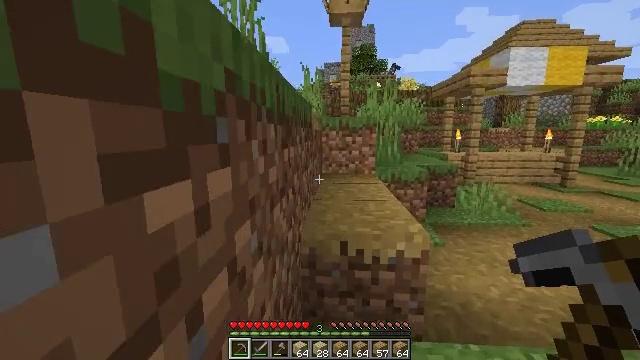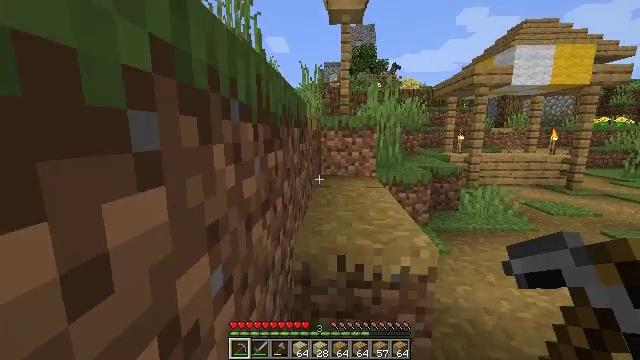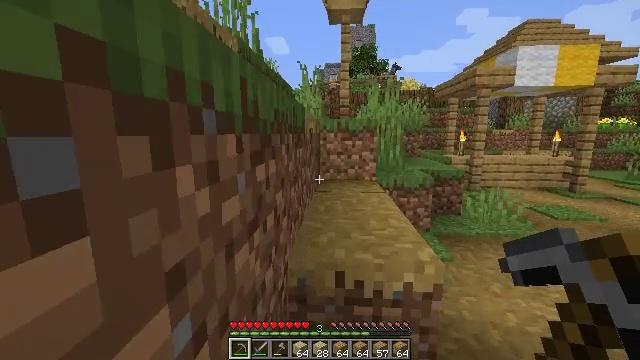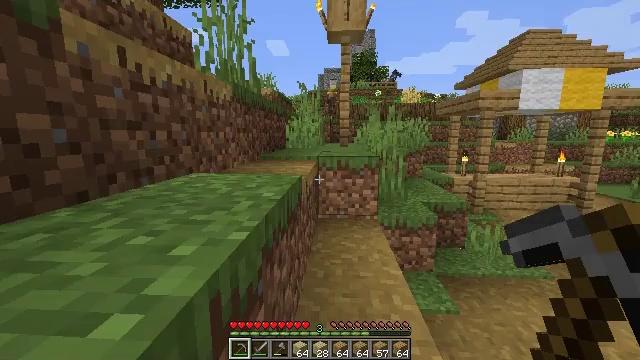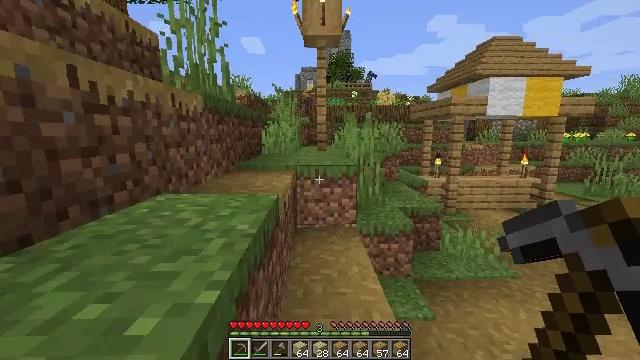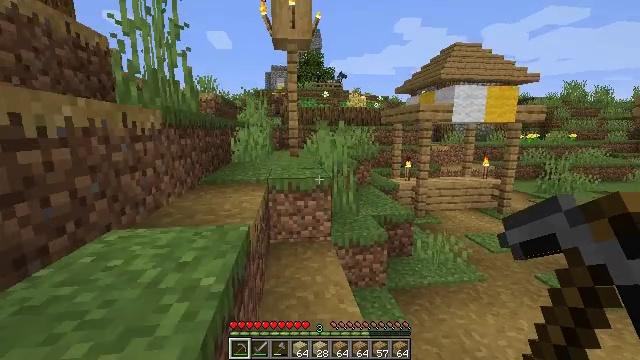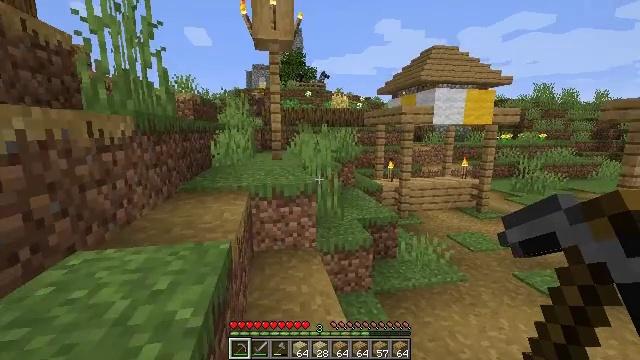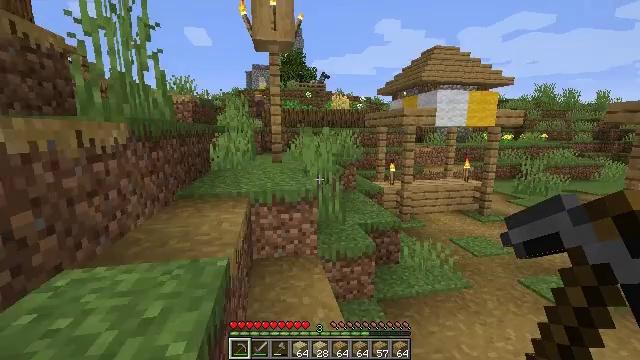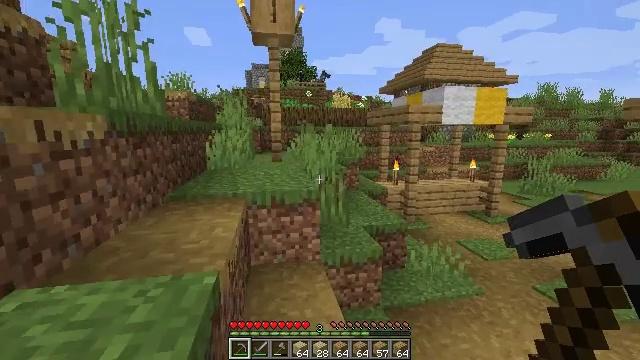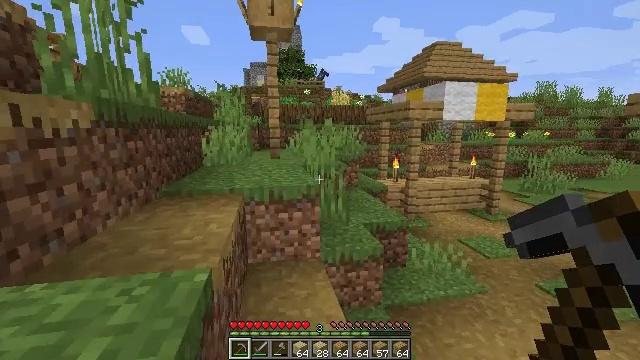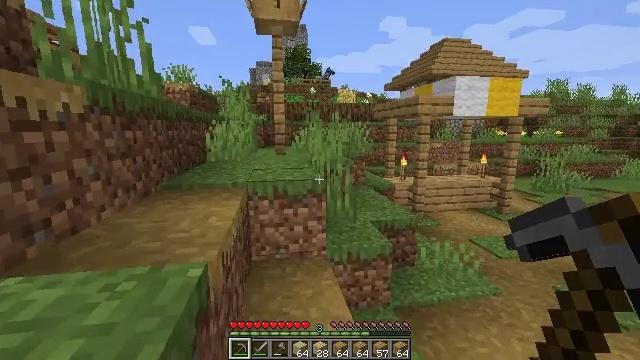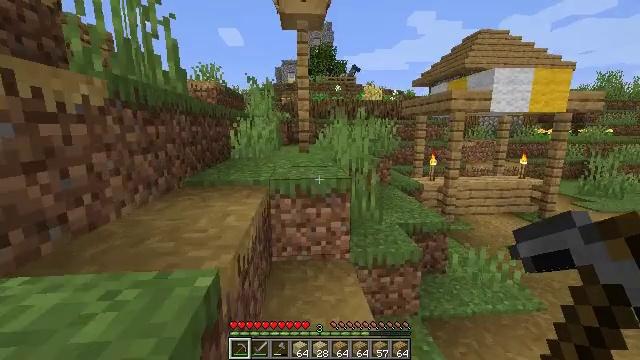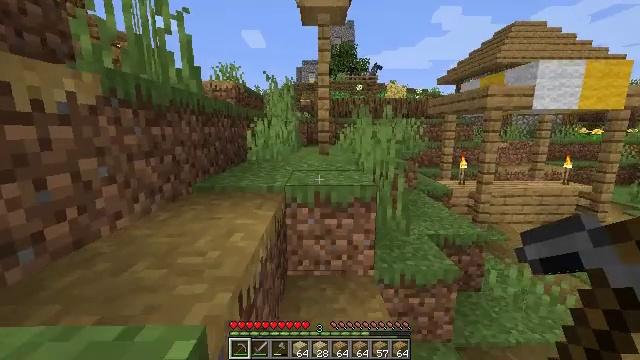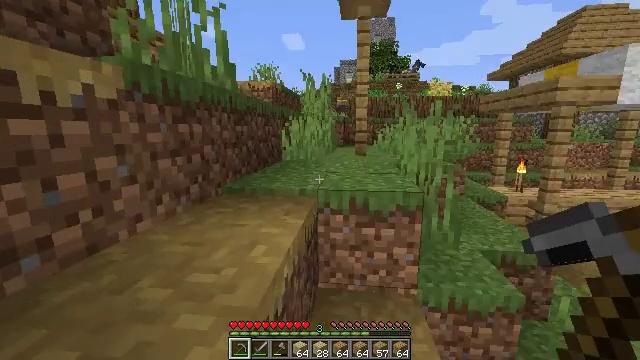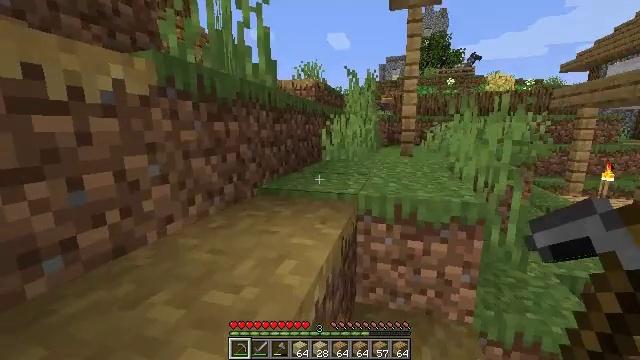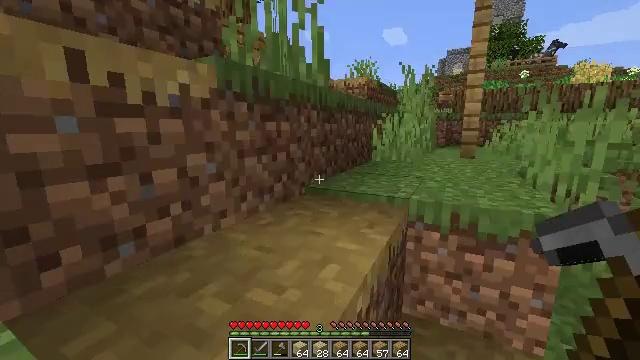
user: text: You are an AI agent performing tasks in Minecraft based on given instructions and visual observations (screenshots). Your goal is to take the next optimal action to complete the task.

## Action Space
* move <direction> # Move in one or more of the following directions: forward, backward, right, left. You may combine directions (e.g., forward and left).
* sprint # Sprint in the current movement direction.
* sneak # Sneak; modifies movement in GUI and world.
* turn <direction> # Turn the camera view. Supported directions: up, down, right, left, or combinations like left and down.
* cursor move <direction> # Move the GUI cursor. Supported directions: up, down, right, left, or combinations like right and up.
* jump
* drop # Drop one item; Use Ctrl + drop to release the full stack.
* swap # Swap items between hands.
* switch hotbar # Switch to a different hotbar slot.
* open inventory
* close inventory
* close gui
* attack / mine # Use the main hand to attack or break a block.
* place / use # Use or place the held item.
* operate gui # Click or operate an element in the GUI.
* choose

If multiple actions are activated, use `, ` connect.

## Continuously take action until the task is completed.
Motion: motion action
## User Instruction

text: Break the white bed to relocate it.
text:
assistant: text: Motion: move forward
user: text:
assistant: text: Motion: move forward, jump
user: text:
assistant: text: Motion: move forward, jump
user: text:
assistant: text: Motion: move forward, turn right, jump
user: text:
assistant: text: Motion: move forward, turn right, jump
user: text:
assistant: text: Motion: move forward, turn right, jump
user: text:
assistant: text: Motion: move forward
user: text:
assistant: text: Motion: move forward
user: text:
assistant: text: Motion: move forward
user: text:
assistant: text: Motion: move forward, turn left
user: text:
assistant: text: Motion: move forward, turn left
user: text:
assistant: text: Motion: move forward, turn left
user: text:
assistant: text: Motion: move forward, turn left
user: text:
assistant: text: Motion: move forward, turn left
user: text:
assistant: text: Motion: move forward, turn left
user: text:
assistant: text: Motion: move forward, turn left
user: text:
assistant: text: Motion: move forward, turn left and up
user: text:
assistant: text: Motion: move forward, turn left and up
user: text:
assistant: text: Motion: move forward, turn left
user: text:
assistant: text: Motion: move forward, turn left, jump
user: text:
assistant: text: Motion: move forward, turn left, jump
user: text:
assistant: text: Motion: move forward, turn left, jump
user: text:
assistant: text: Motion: move forward, turn left, jump
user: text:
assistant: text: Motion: move forward, turn left, jump
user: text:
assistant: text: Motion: move forward
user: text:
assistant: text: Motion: move forward, turn left
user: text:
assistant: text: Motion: move forward
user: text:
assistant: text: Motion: move forward
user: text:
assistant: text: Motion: move forward
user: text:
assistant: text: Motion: move forward